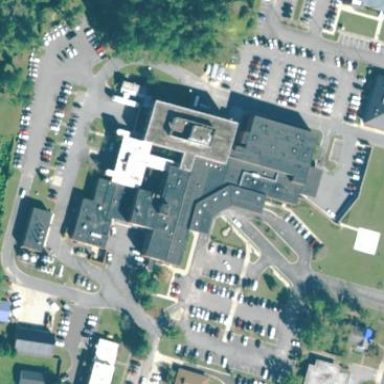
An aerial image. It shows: Hospital providing healthcare services.